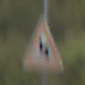
Verkehrszeichen: DoppelkurveZunaechstLinks
Umgebung: Outdoor, Nature
Tageszeit: Midday
Wetter: PartlyCloudy
Licht: Natural
Jahreszeit: NotSpecified
Kontrast: HighContrast